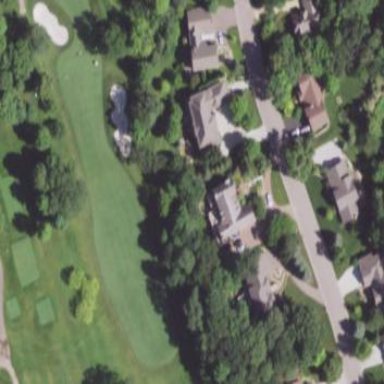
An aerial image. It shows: Golf fairway surrounded by grass.